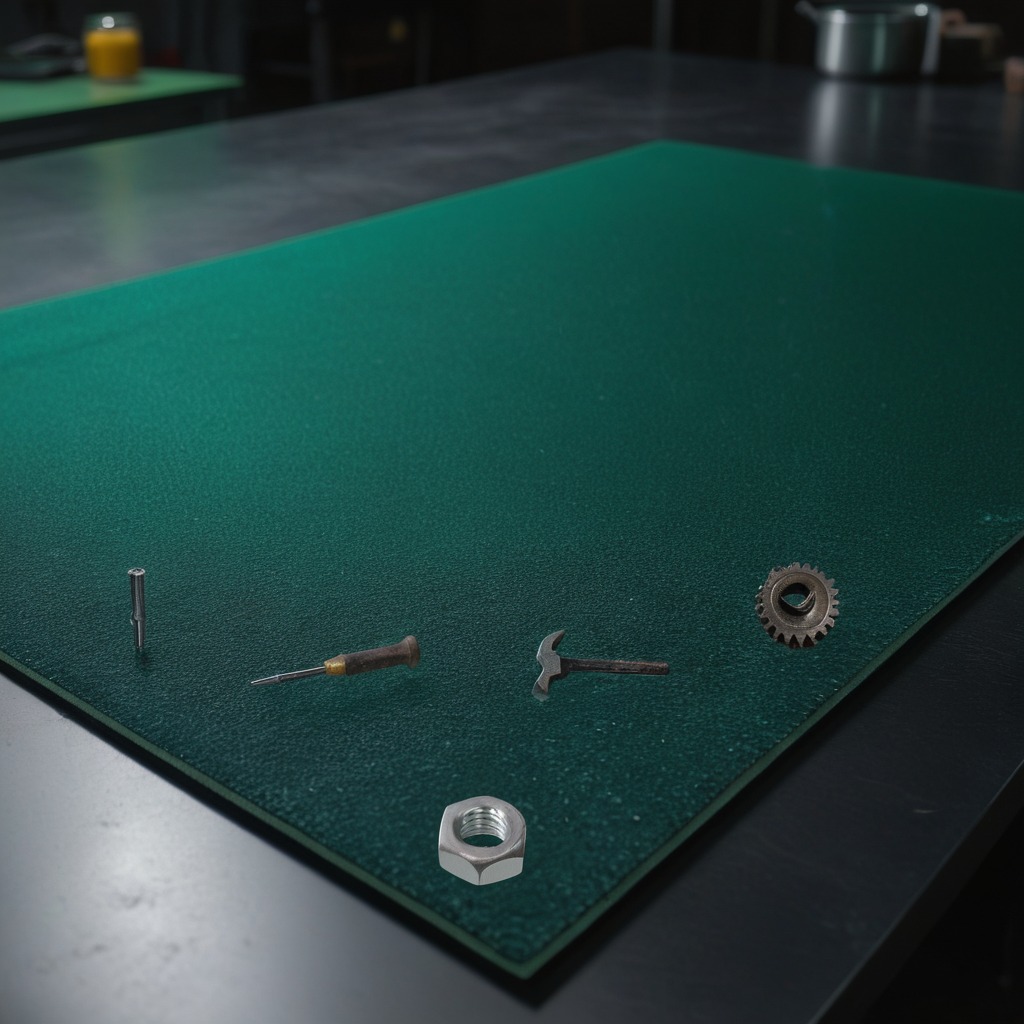
A gear with teeth, a hammer, an iron nail, a screwdriver, and a metal nut are lying on the granite tabletop.